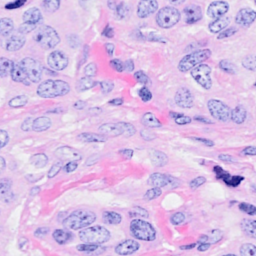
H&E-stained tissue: Breast